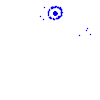
Particle: pion